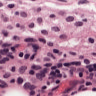
Metastatic tissue present: no